Question: I am creating a graph it is working fine but i want that the values which shows above the bar graphs should have $ with the values so any idea how to add dollar sign to values.
here is the image of the graph i want that it should show $17 and any values comes.

here is my HTML code
'''
<!DOCTYPE HTML>
<html>
<head>
<title>Graph 2</title>
<script type="text/javascript" src="jquery-1.7.2.min.js"></script>
<script type="text/javascript" src="graph_script.js"></script>
</head>
<body>
<div id="container" style=" height:285px; width:400px;float:left;margin:200px 0 0 335px; position:absolute;">
</div>
<script type="text/javascript">
$(document).ready(function(){
var b;
b=17;
bb=17.60;
cc=21;
a=10;
var n=$;
var chart = new Highcharts.Chart({
chart: {
renderTo: 'container',
defaultSeriesType: 'column'
},
xAxis: {
categories: [''],
title: {
text: '',
style: {
color: '#767575'
}}
,
labels: {
align: 'right',
style: {
font: 'normal 11px Verdana'
},
x: 34,
}
},
yAxis: {
min: 0,
startOnTick: false,
labels: {
formatter: function() {
return this.value + '%';
},
style: {
color: '#767575'
}
},
title: {
text: 'Prevalence rate %',
style: {
color: '#767575'
}
}
},
plotOptions: {
column: {
dataLabels: {
enabled: true
}
}
},
series: [{
name: 'Prevalence rate %',
data: [b]
}, {
name: 'Prevalence rate %',
data: [bb]
},{
name: 'Prevalence rate %',
data: [cc]
},{
name: 'Prevalence rate %',
data: [a]
}]
});});
</script>
</form>
</body>
</html>
'''
and here is the link of the graph_script.js
<URL>
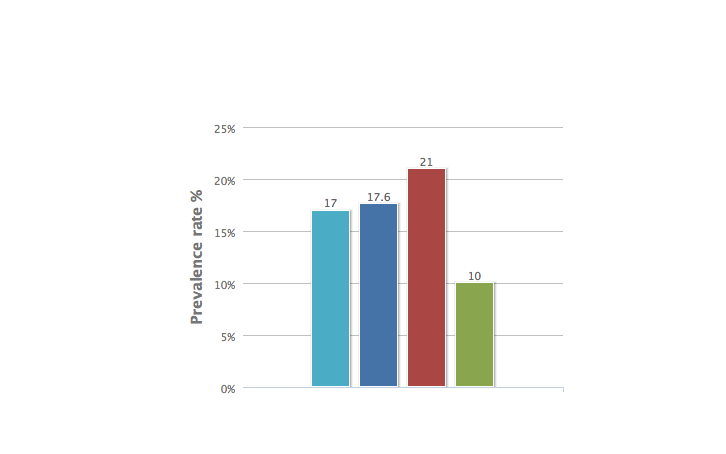
Answer: You can add a formatter to the series like so:
'''
plotOptions: {
column: {
dataLabels: {
enabled: true,
formatter: function() {
return '$' + this.y ;
}
}
}
},
'''
'''
<!DOCTYPE HTML>
<html>
<head>
<title>Graph 2</title>
<script type="text/javascript" src="jquery-1.7.2.min.js"></script>
<script type="text/javascript" src="graph_script.js"></script>
</head>
<body>
<div id="container" style=" height:285px; width:400px;float:left;margin:200px 0 0 335px; position:absolute;"></div>
<script type="text/javascript">
$(document).ready(function(){
var b;
b=17;
bb=17.60;
cc=21;
a=10;
var n=$;
var chart = new Highcharts.Chart(
{
chart: {
renderTo: 'container',
defaultSeriesType: 'column'
},
xAxis: {
categories: [''],
title: {
text: '',
style: {
color: '#767575'
}},
labels: {
align: 'right',
style: {
font: 'normal 11px Verdana'
},
x: 34,
}},
yAxis: {
min: 0,
startOnTick: false,
labels: {
formatter: function() {
return this.value + '%';
},
style: {
color: '#767575'
}},
title: {
text: 'Prevalence rate %',
style: {
color: '#767575'
}}},
plotOptions: {
column: {
dataLabels: {
enabled: true,
formatter: function() {
return '$' + this.y ;
}
}
}
},
series: [
{name: 'Prevalence rate %', data: [b]},
{name: 'Prevalence rate %', data: [bb]},
{name: 'Prevalence rate %', data: [cc]},
{name: 'Prevalence rate %', data: [a]}
]
});
});
</script>
</body>
</html>
'''